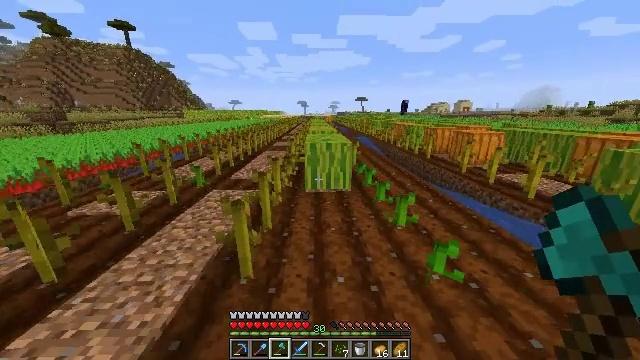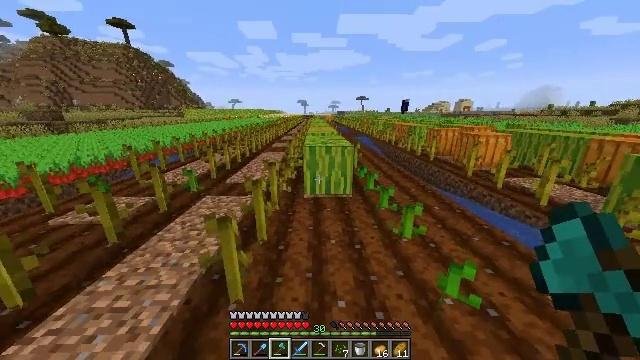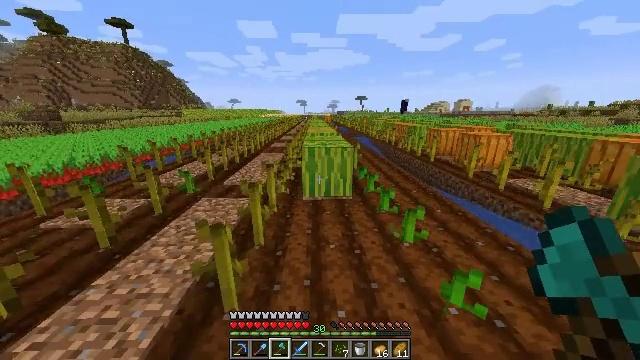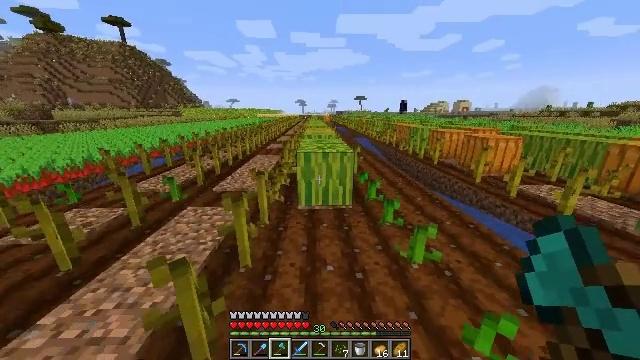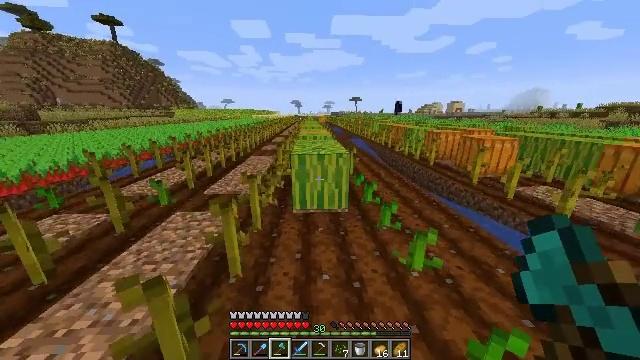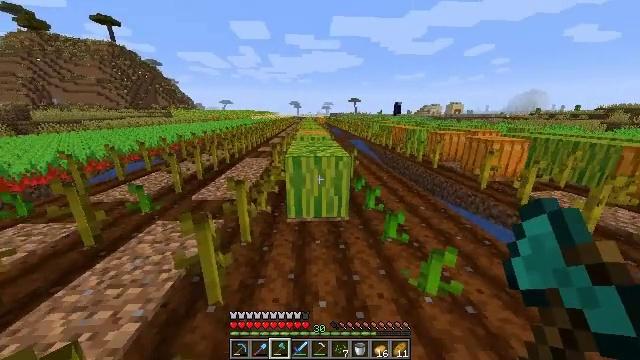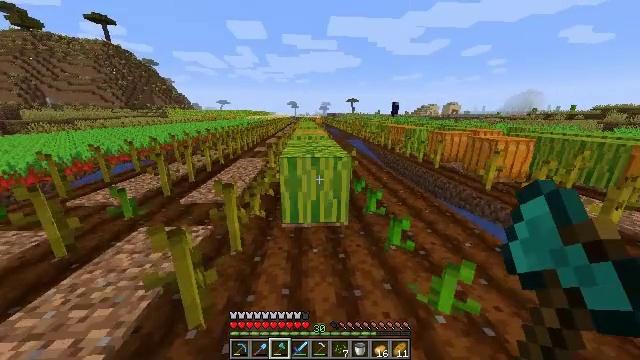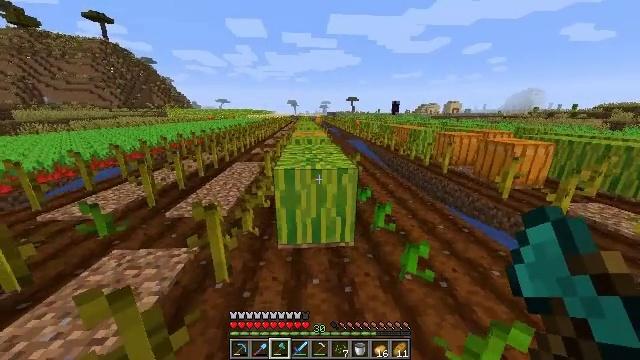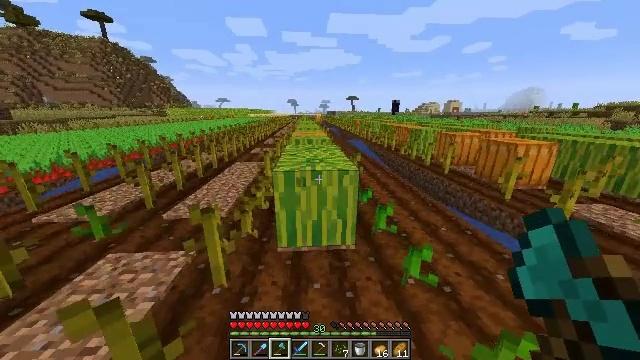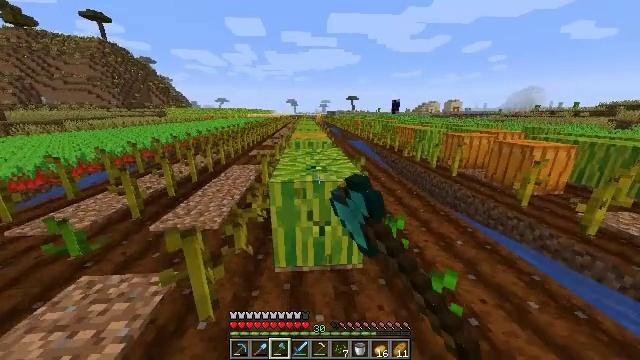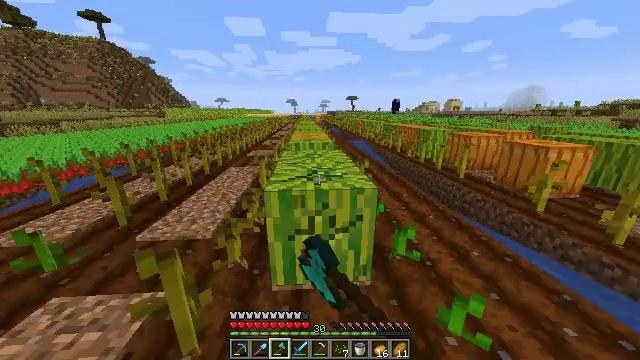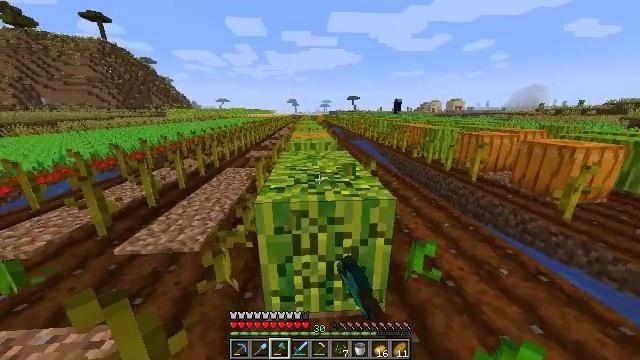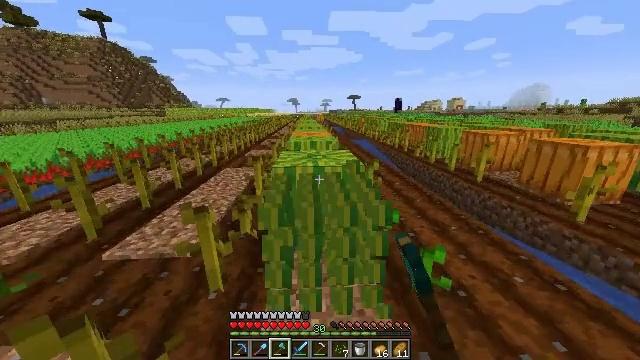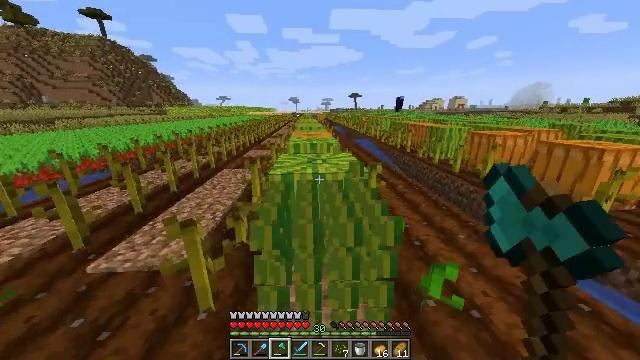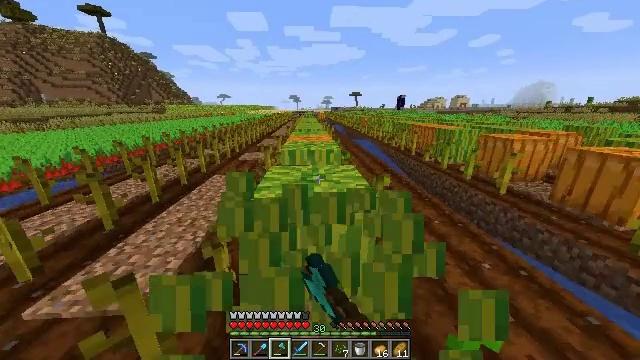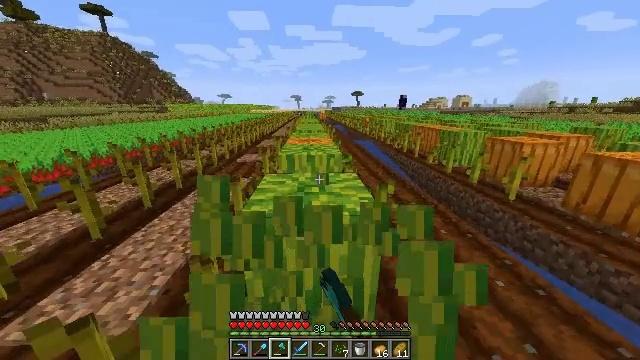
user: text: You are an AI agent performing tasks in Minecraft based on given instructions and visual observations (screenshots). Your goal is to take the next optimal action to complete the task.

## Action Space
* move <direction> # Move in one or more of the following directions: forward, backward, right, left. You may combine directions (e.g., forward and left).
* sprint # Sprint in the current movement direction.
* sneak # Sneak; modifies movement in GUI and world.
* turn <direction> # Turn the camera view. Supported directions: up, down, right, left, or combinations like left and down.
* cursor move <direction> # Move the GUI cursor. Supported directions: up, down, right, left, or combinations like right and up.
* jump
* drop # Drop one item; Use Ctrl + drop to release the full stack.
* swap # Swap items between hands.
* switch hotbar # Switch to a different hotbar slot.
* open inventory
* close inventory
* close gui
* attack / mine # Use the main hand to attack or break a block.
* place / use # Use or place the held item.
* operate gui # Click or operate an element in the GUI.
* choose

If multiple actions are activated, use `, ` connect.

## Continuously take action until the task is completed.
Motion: motion action
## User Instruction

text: Mine a melon block.
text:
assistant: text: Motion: move forward
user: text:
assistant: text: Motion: move forward
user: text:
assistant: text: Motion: move forward
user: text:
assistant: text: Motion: move forward, turn right
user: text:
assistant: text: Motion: move forward
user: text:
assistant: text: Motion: move forward
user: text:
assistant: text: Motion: move forward
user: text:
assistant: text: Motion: move forward, attack / mine
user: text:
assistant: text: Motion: move forward, attack / mine
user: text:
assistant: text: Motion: move forward, attack / mine
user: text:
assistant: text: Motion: move forward, attack / mine
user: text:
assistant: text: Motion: move forward, attack / mine
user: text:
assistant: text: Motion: move forward, attack / mine
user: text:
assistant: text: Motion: move forward, attack / mine
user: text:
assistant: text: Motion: move forward, attack / mine
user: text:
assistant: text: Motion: move forward, attack / mine
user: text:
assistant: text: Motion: attack / mine
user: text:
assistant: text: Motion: attack / mine
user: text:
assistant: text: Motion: attack / mine
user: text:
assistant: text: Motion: attack / mine
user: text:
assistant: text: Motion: turn down, attack / mine
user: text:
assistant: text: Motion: turn down, attack / mine
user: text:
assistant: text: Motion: attack / mine
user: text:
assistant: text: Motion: attack / mine
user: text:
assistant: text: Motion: attack / mine
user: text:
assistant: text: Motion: attack / mine
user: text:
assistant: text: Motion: attack / mine
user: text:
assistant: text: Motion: attack / mine
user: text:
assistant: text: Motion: attack / mine
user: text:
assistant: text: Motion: attack / mine